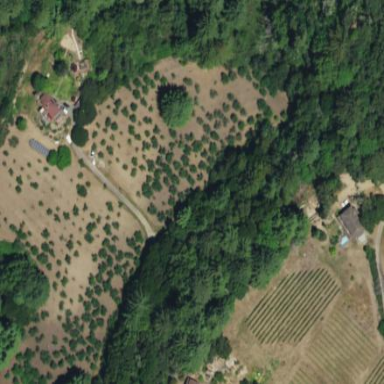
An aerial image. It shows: Orchard.